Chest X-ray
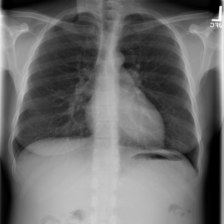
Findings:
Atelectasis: negative
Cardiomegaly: negative
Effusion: negative
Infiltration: negative
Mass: negative
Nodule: negative
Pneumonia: negative
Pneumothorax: negative
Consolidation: negative
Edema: negative
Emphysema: negative
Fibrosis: negative
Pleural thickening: negative
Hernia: negative